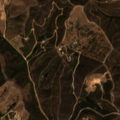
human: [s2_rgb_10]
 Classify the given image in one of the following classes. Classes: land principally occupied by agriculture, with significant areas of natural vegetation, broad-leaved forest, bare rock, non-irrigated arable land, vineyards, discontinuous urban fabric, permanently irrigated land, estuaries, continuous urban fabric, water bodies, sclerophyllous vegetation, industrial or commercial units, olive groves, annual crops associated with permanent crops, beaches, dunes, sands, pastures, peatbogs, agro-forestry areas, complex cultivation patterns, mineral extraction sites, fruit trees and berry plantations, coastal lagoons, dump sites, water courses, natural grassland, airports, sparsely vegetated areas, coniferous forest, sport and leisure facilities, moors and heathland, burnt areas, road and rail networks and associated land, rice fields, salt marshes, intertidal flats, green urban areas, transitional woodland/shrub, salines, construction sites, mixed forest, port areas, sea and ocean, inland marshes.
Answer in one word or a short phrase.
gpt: broad-leaved forest, transitional woodland/shrub